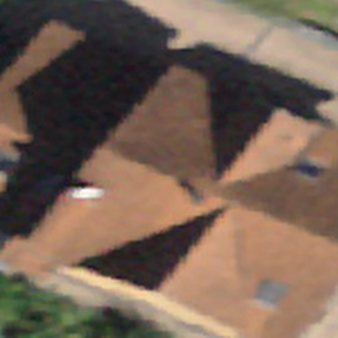
Label: other